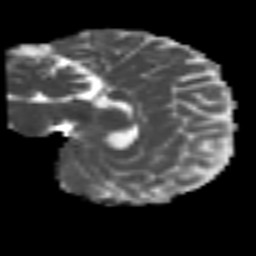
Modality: MD
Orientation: sagittal
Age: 31
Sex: female
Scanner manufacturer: siemens
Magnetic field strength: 3 T
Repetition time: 4.999 s
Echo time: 0.07946 s